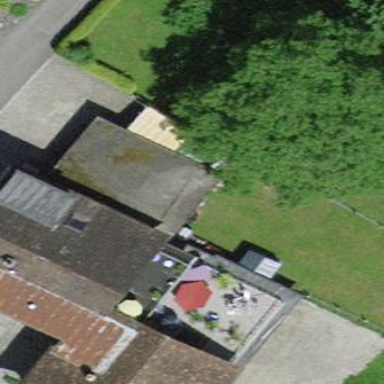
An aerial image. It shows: Garage building.